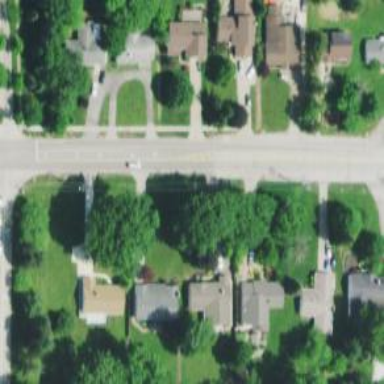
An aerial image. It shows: Tertiary road with sidewalk on the left.